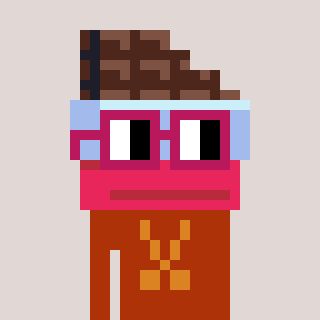
a pixel art character with square dark red glasses, a chocolate-shaped head and a hotbrown-colored body on a warm background